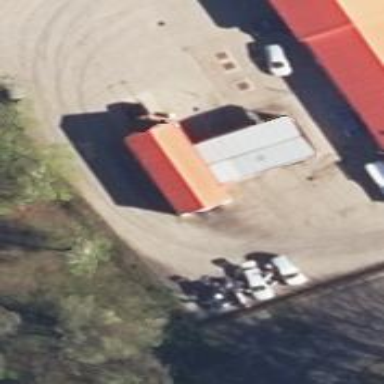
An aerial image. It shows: Car wash facility.